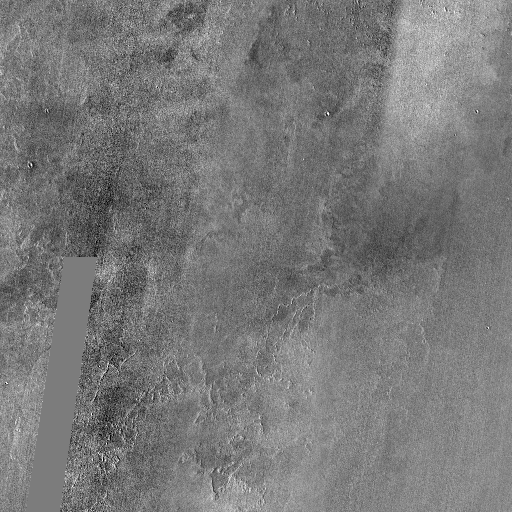
Crater classes present: Background